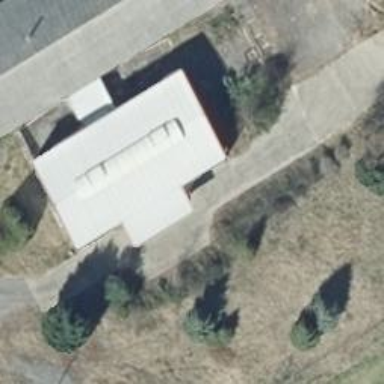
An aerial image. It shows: Building with gabled roof. The roof is light gray in color and oriented along its length.